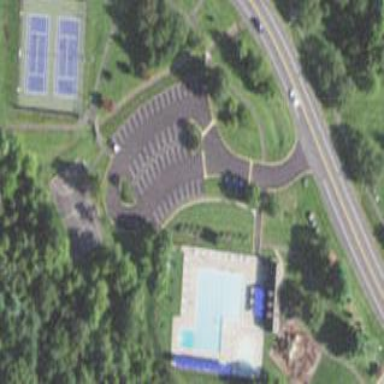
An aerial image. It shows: Parking area.